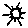
Label: sun